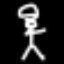
Label: angel